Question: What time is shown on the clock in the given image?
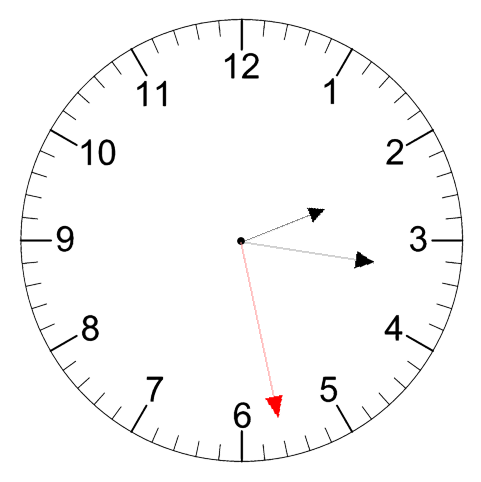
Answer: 02:16:28